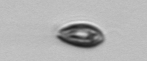
Label: Cryptophyta